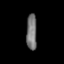
Tissue: lung
Cell type: Epithelial cells
Senescence score: 0.232
Nuclear area (px): 367
Mean DAPI intensity: 117.469